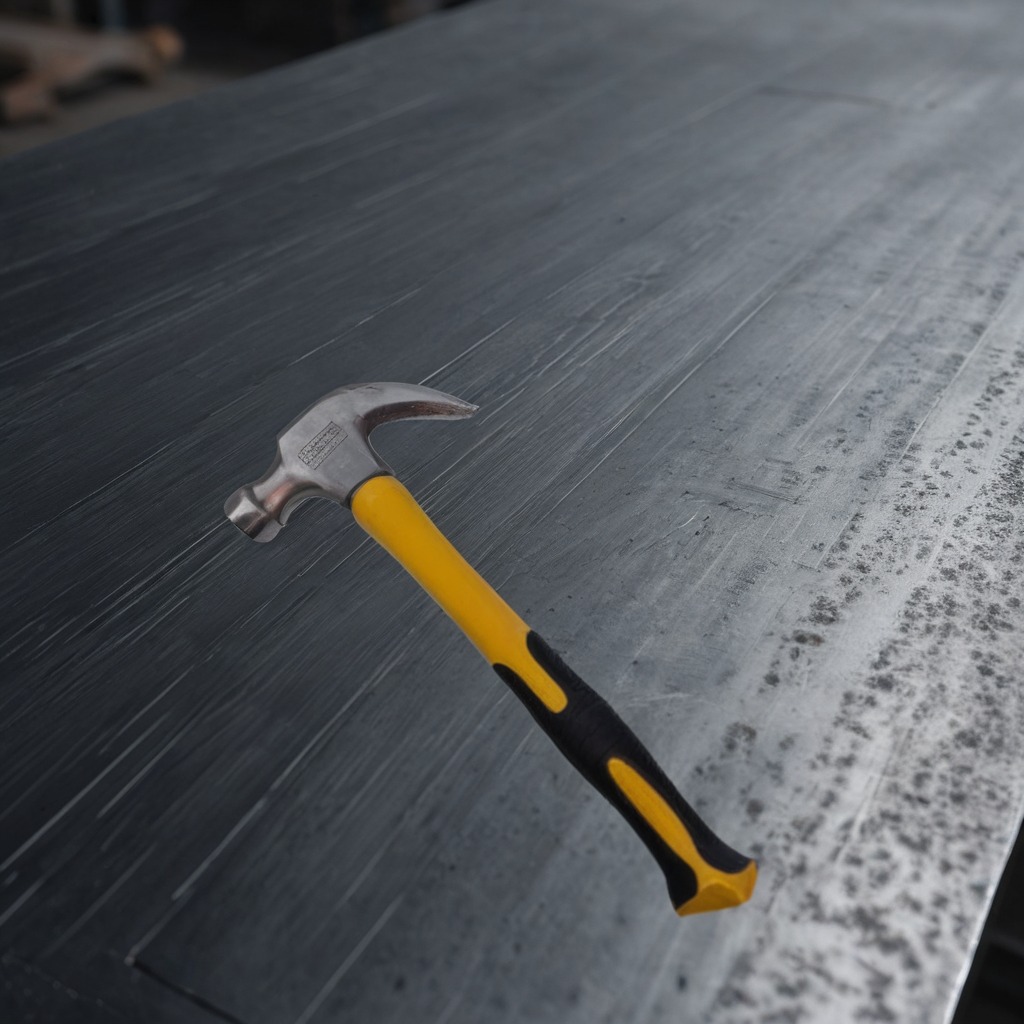
A hammer is lying on a cold steel table in a mining workshop.